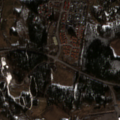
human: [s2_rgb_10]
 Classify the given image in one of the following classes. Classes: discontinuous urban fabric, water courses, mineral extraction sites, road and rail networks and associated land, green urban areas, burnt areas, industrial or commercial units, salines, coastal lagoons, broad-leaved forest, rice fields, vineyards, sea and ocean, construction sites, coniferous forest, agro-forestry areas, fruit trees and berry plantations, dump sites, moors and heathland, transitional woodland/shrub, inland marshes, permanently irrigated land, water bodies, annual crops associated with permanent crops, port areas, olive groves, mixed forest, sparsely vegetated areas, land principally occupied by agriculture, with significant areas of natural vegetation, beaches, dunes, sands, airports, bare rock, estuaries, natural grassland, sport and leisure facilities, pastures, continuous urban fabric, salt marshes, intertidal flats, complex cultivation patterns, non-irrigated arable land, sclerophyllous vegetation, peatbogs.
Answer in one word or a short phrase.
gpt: discontinuous urban fabric, industrial or commercial units, non-irrigated arable land, broad-leaved forest, mixed forest